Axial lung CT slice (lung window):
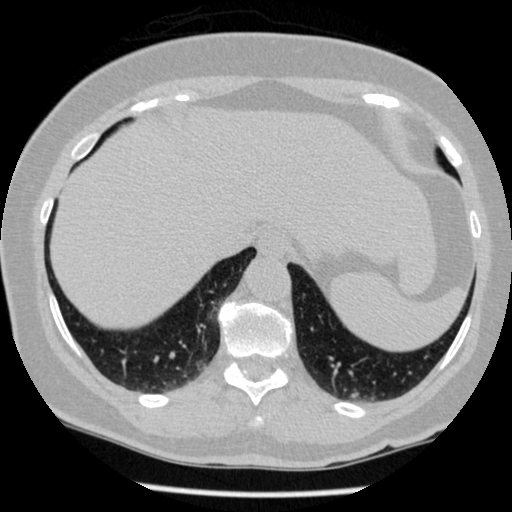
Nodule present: no